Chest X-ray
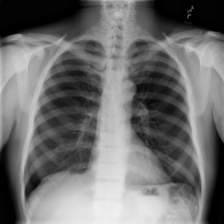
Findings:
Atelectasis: negative
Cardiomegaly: negative
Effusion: negative
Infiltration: negative
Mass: negative
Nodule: negative
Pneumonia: negative
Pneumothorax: negative
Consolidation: negative
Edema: negative
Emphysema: negative
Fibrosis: negative
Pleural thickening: negative
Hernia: negative